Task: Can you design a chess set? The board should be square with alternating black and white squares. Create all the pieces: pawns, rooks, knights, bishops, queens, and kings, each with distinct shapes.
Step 5412:
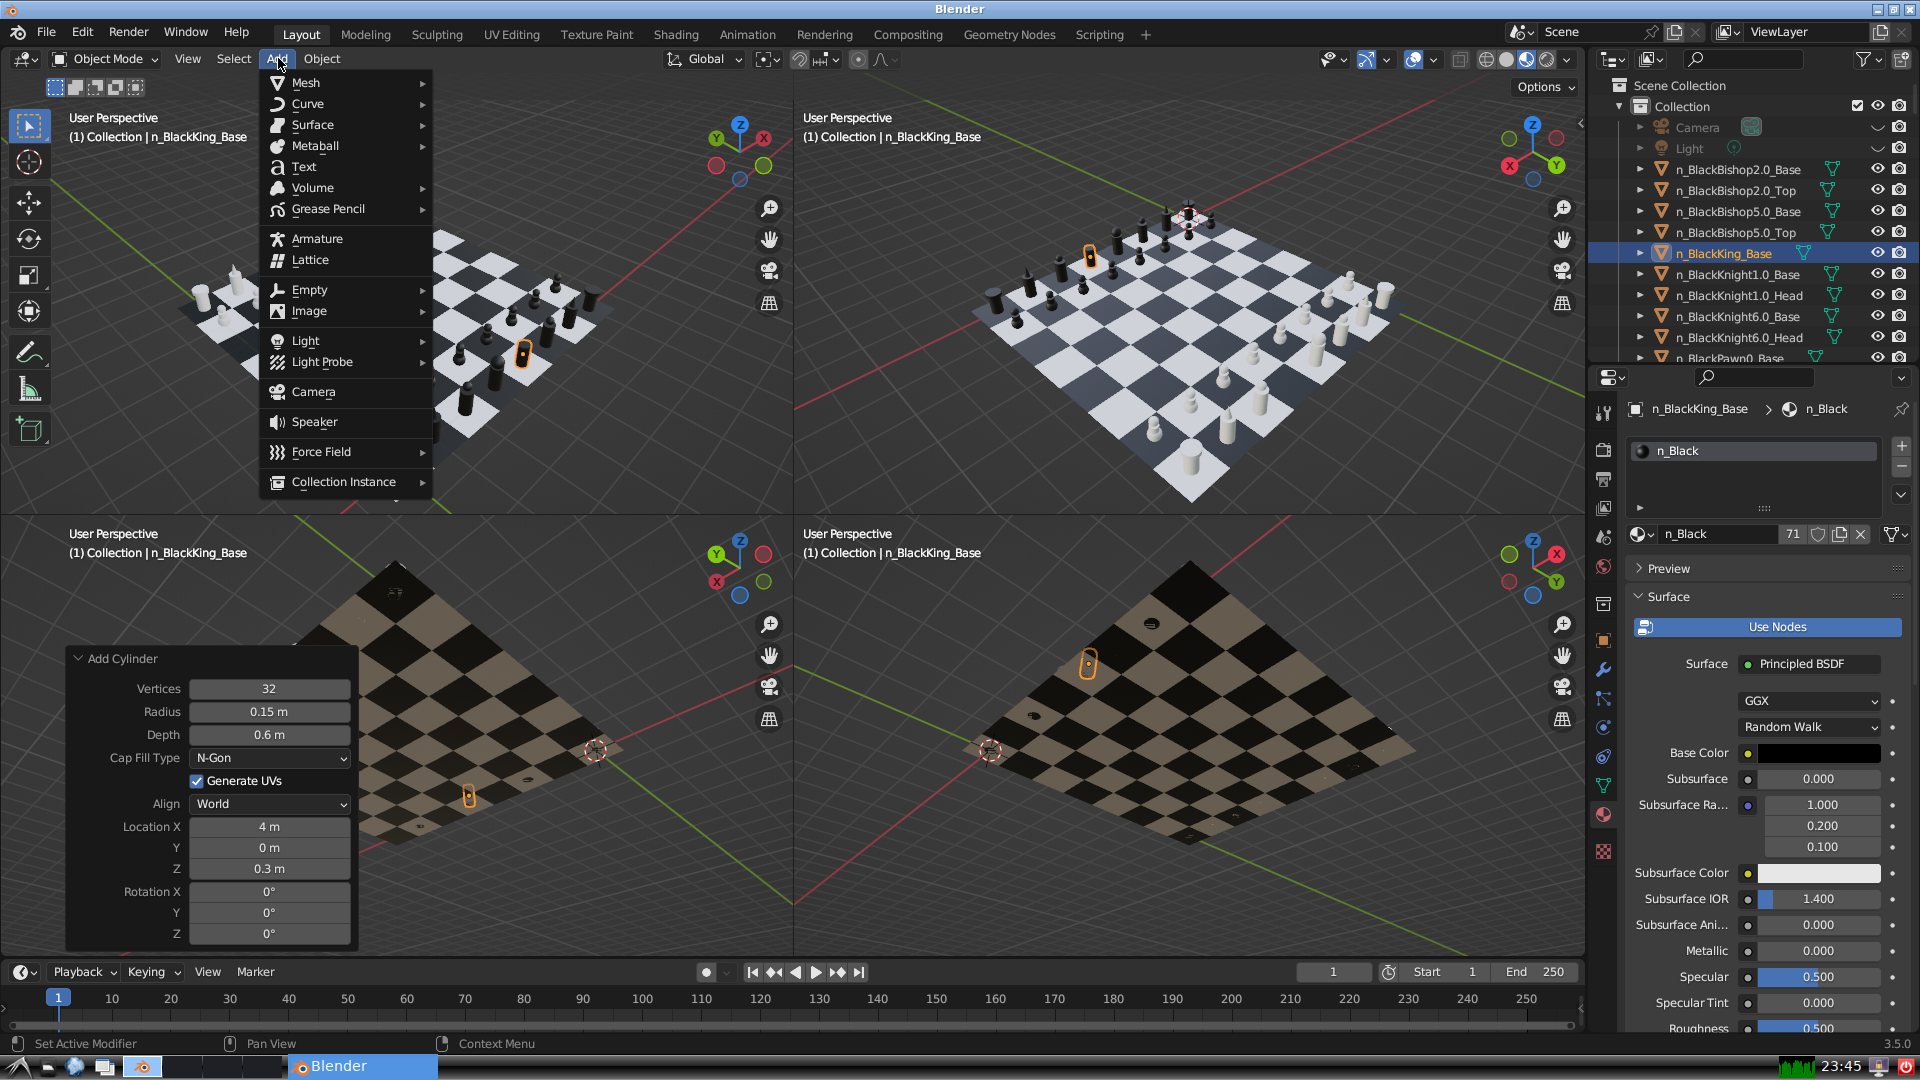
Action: {"mouse_move": [304, 82]}